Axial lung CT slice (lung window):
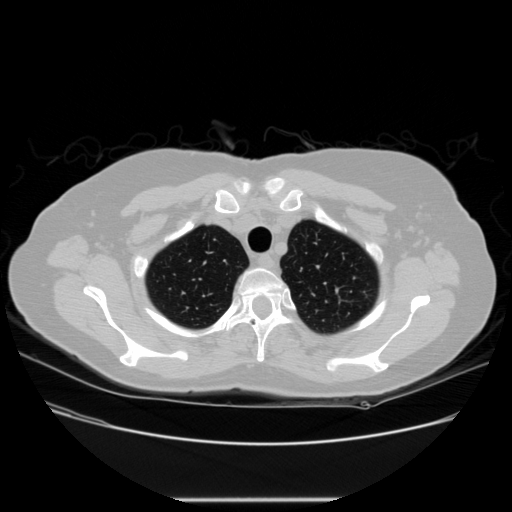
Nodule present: no